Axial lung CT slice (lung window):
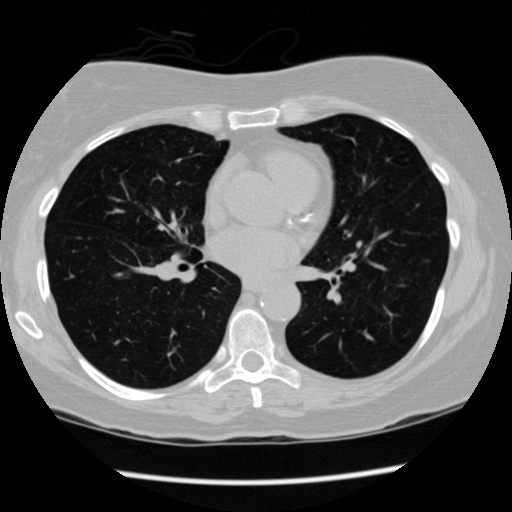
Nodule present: no